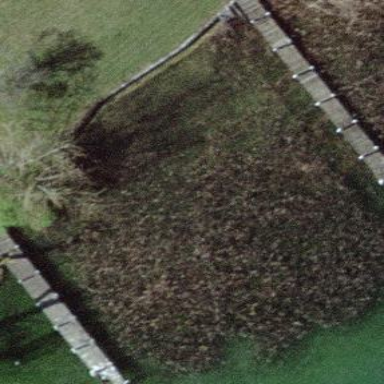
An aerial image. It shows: Reedbed in wetland area.